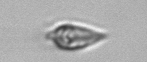
Label: Oxytoxum